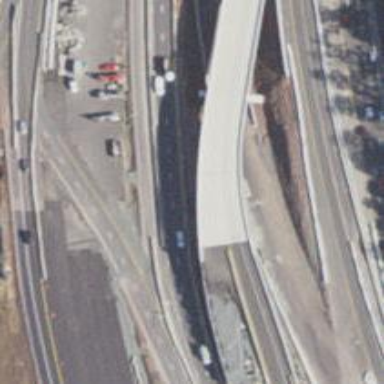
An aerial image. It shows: Motorway link.